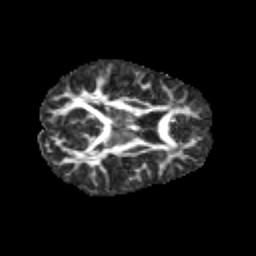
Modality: FA
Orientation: axial
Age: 9
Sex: female
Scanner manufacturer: siemens
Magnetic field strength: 3 T
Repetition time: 3.8 s
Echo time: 0.07 s